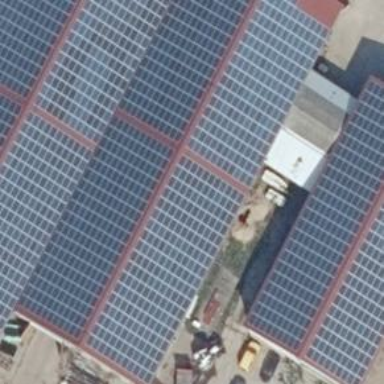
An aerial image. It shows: Building equipped with small solar photovoltaic panel for generating electricity.